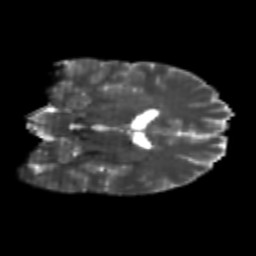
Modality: T2w
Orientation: coronal
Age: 24
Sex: male
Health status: healthy
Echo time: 0.074 s